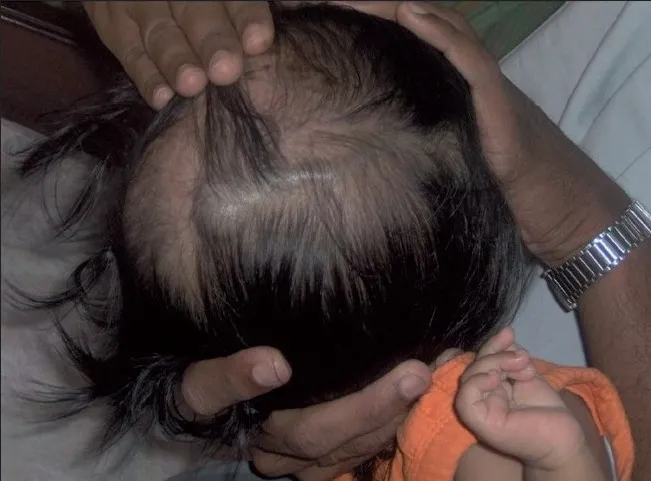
Large bluish dilated vein on the scalp with venous sac in the midline.
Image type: medical_photograph (skin_photograph)